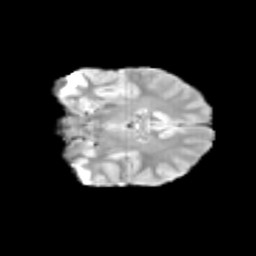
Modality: T2w
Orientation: coronal
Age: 10
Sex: female
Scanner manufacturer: siemens
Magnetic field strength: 3 T
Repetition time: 3.8 s
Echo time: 0.07 s